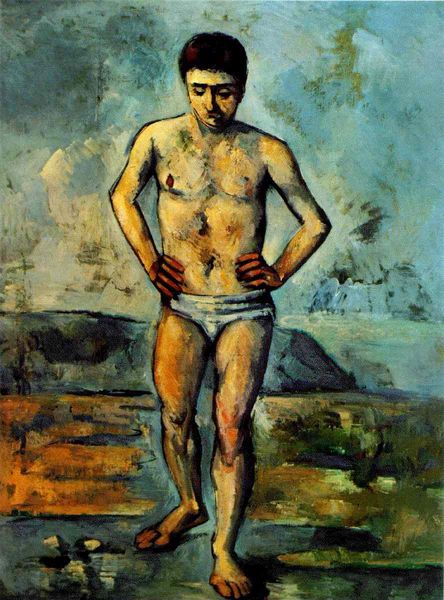
Titel: Badender
Künstler: Paul Cézanne
Standort: New York (New York)
Institution: The Museum of Modern Art
Schlagwörter: adler, akt, baum, berg, blau, dunkel, felsen, fuß, gemälde, haut, himmel, kopf, körper, mann, meer, nackt, schatten, wasser, weiß, wolken, baden, cezanne, fluss, gelb, grün, kubistisch, landschaft, ocker, sand, see, ufer, bewegung, braun, brust, finger, frankreich, grau, hell, kreide, licht, mund, nase, orange, schwarz, türkis, blick, rot, expressionismus, malerei, hose, arme, augen, falten, gesicht, inkarnat, mensch, stehen, steine, bildnis, hände, portrait, porträt, öl, bach, erde, horizont, hügel, natur, spiegelung, wind, einsam, gehen, pastos, figur, gold, haare, schulter, traurig, beine, füße, pfütze, seitlich, sommer, strand, wangen, umrisse, düster, haltung, berge, fels, gebirge, tag, violett, ölgemälde, duktus, draussen, ernst, finster, aufrecht, melancholie, gesenkt, nabel, bauch, halbakt, junge, nachdenklich, ölfarben, bauchnabel, brustwarzen, knie, oberschenkel, schenkel, wade, zehen, oberkörper, geschlossen, ellebogen, hüften, adam, barfuss, penis, gang, stolz, schwimmen, fus, schienbein, konturen, selbstbildnis, schritt, pinselduktus, ganzfigur, flecken, jüngling, leib, männlich, lache, angewinkelt, badehose, badender, paul, expressionismis, expressiv, gaugin, gestaffelt, hüfte, imprssionismus, knaba, lanfschaft, lanschaft, paul cezanne, picasso, pstos, unterhose, muskel, aufgestützt, schreiten, gemölde, umrisslinien, laufend, impressionist, adonis, braque, unterwäsche, bildmitte, phase, nach unten blickend, pinseldiktus, palblo, körßer nackt